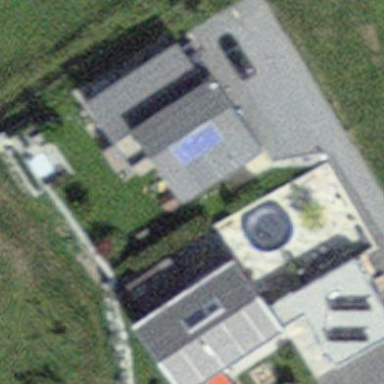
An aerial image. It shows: Simple and straightforward house.